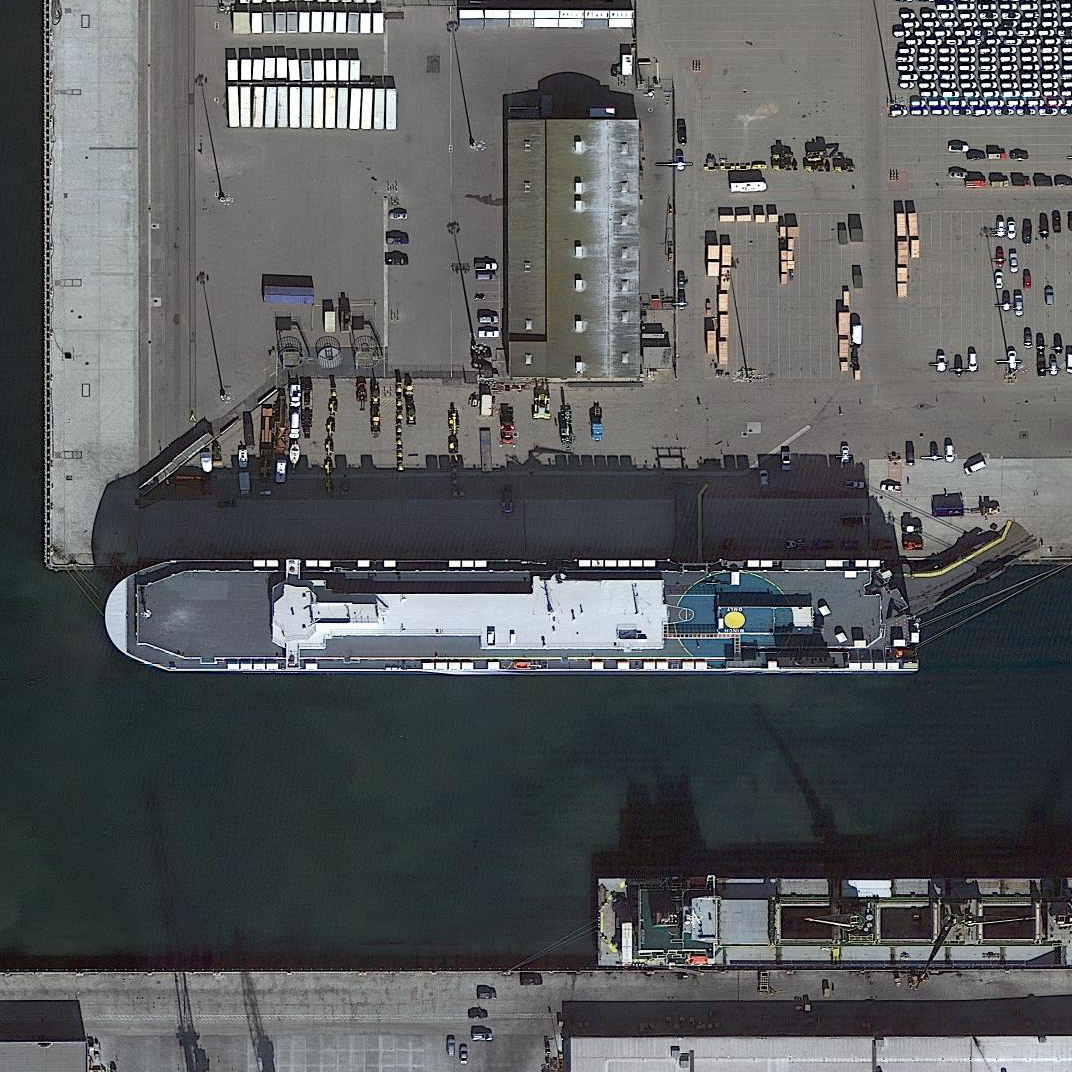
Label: civil